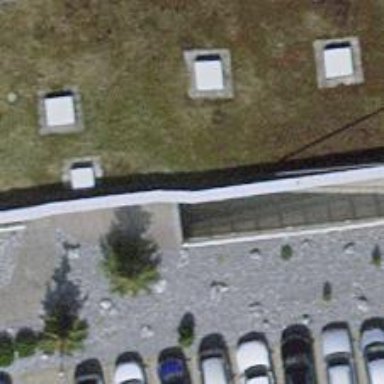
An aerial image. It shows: Parking entrance.